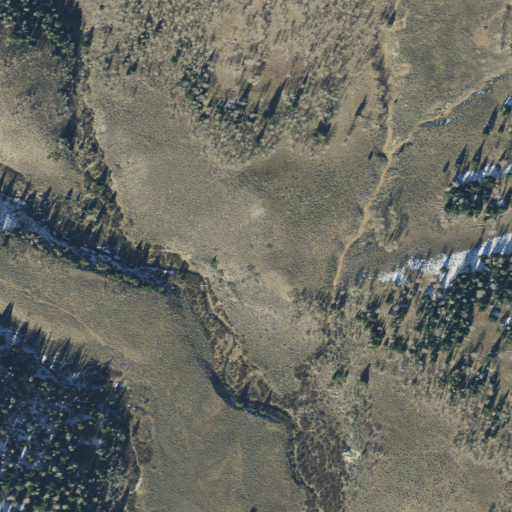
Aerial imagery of valley in Utah named Lake Canyon containing deciduous forest, evergreen forest, shrub, and woody wetlands